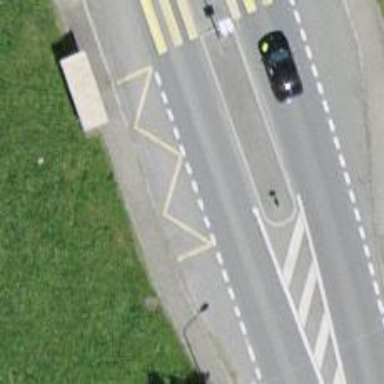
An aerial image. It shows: Bus stop with shelter. It is platform for public transport.